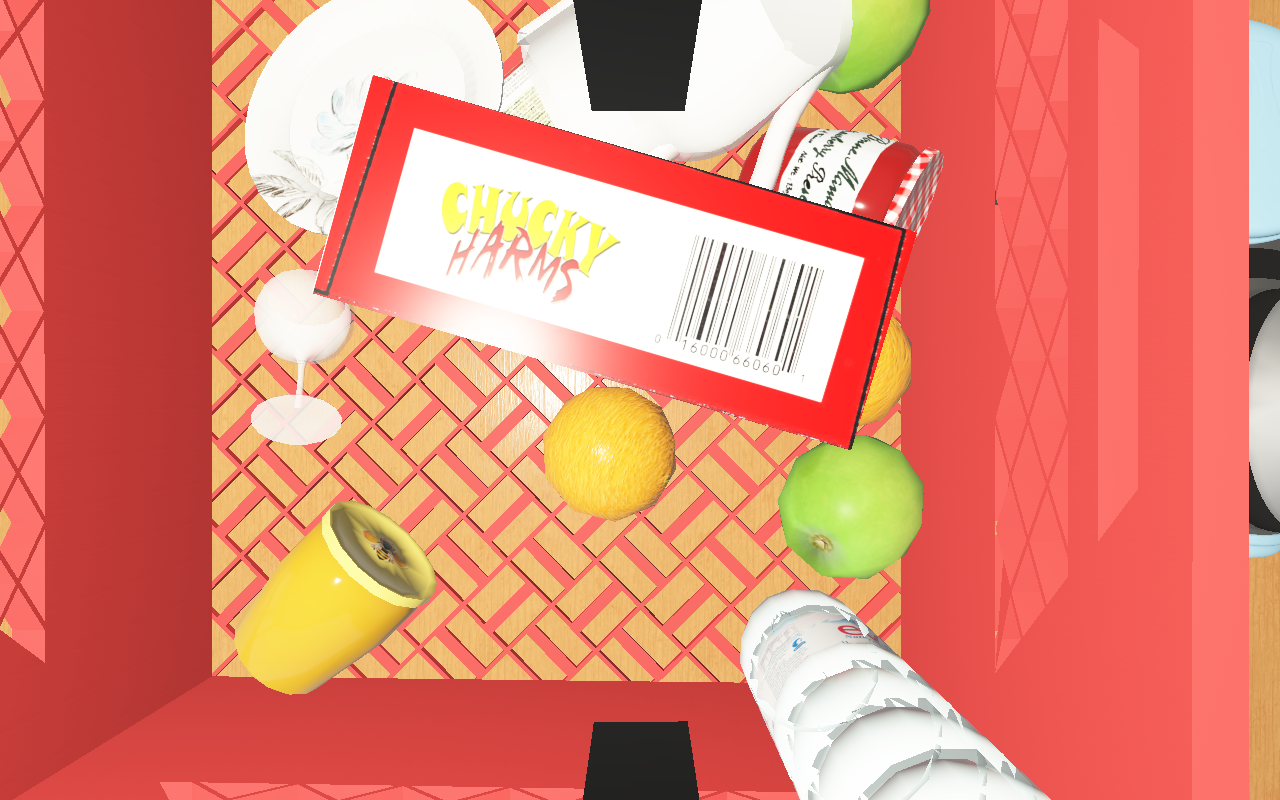
Objects in the scene:
carafe
water bottle
apple
orange
glass
wineglass
cereal box